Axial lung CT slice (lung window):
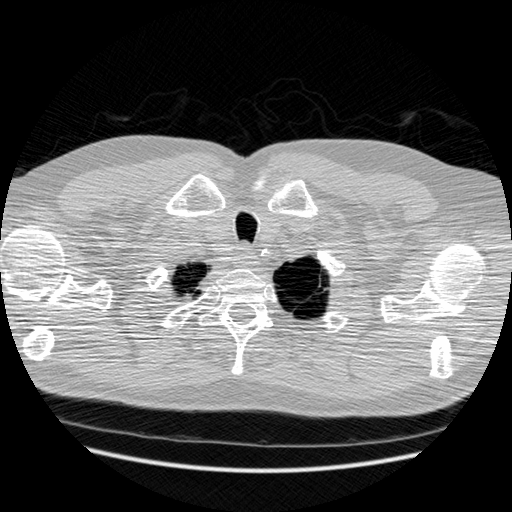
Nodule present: no